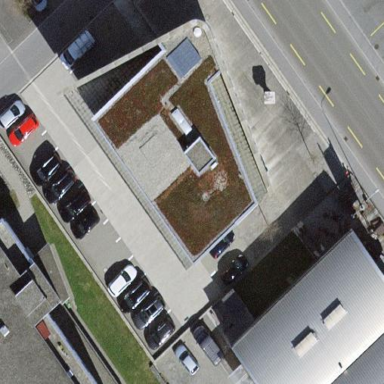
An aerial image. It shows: Retail building.